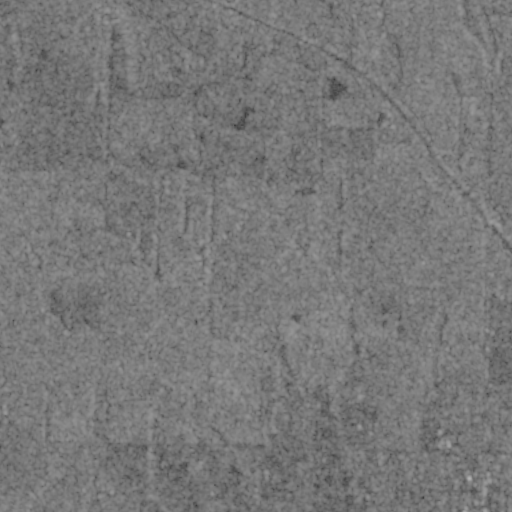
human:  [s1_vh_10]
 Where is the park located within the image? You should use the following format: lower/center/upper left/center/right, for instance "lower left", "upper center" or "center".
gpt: The park is located in the lower right of the image.
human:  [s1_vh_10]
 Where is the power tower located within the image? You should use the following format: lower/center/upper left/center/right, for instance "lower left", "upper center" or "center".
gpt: The power tower is located in the lower center of the image.
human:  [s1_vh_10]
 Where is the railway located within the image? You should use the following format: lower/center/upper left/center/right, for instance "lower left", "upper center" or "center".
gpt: The railway is located in the right of the image.
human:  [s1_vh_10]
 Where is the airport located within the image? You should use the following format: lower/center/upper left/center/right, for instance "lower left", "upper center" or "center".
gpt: There is no airport in the image.

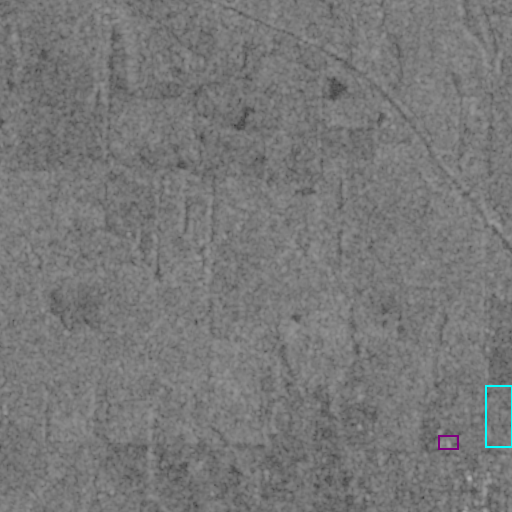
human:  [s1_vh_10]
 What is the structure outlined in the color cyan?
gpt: The structure outlined in cyan is a park.
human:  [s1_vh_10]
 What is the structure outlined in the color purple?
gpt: The structure outlined in purple is a building.
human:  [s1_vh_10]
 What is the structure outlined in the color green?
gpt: There is no green outline.